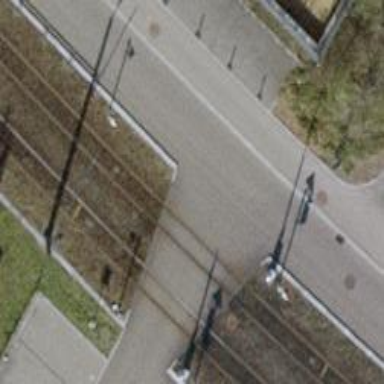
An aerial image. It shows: Level crossing on the railway with lights and full barrier.